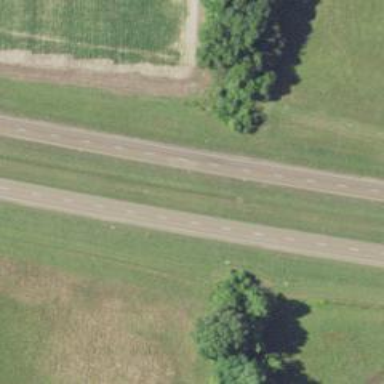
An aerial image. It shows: Trunk highway.